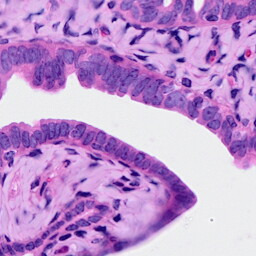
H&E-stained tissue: Ovarian